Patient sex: M
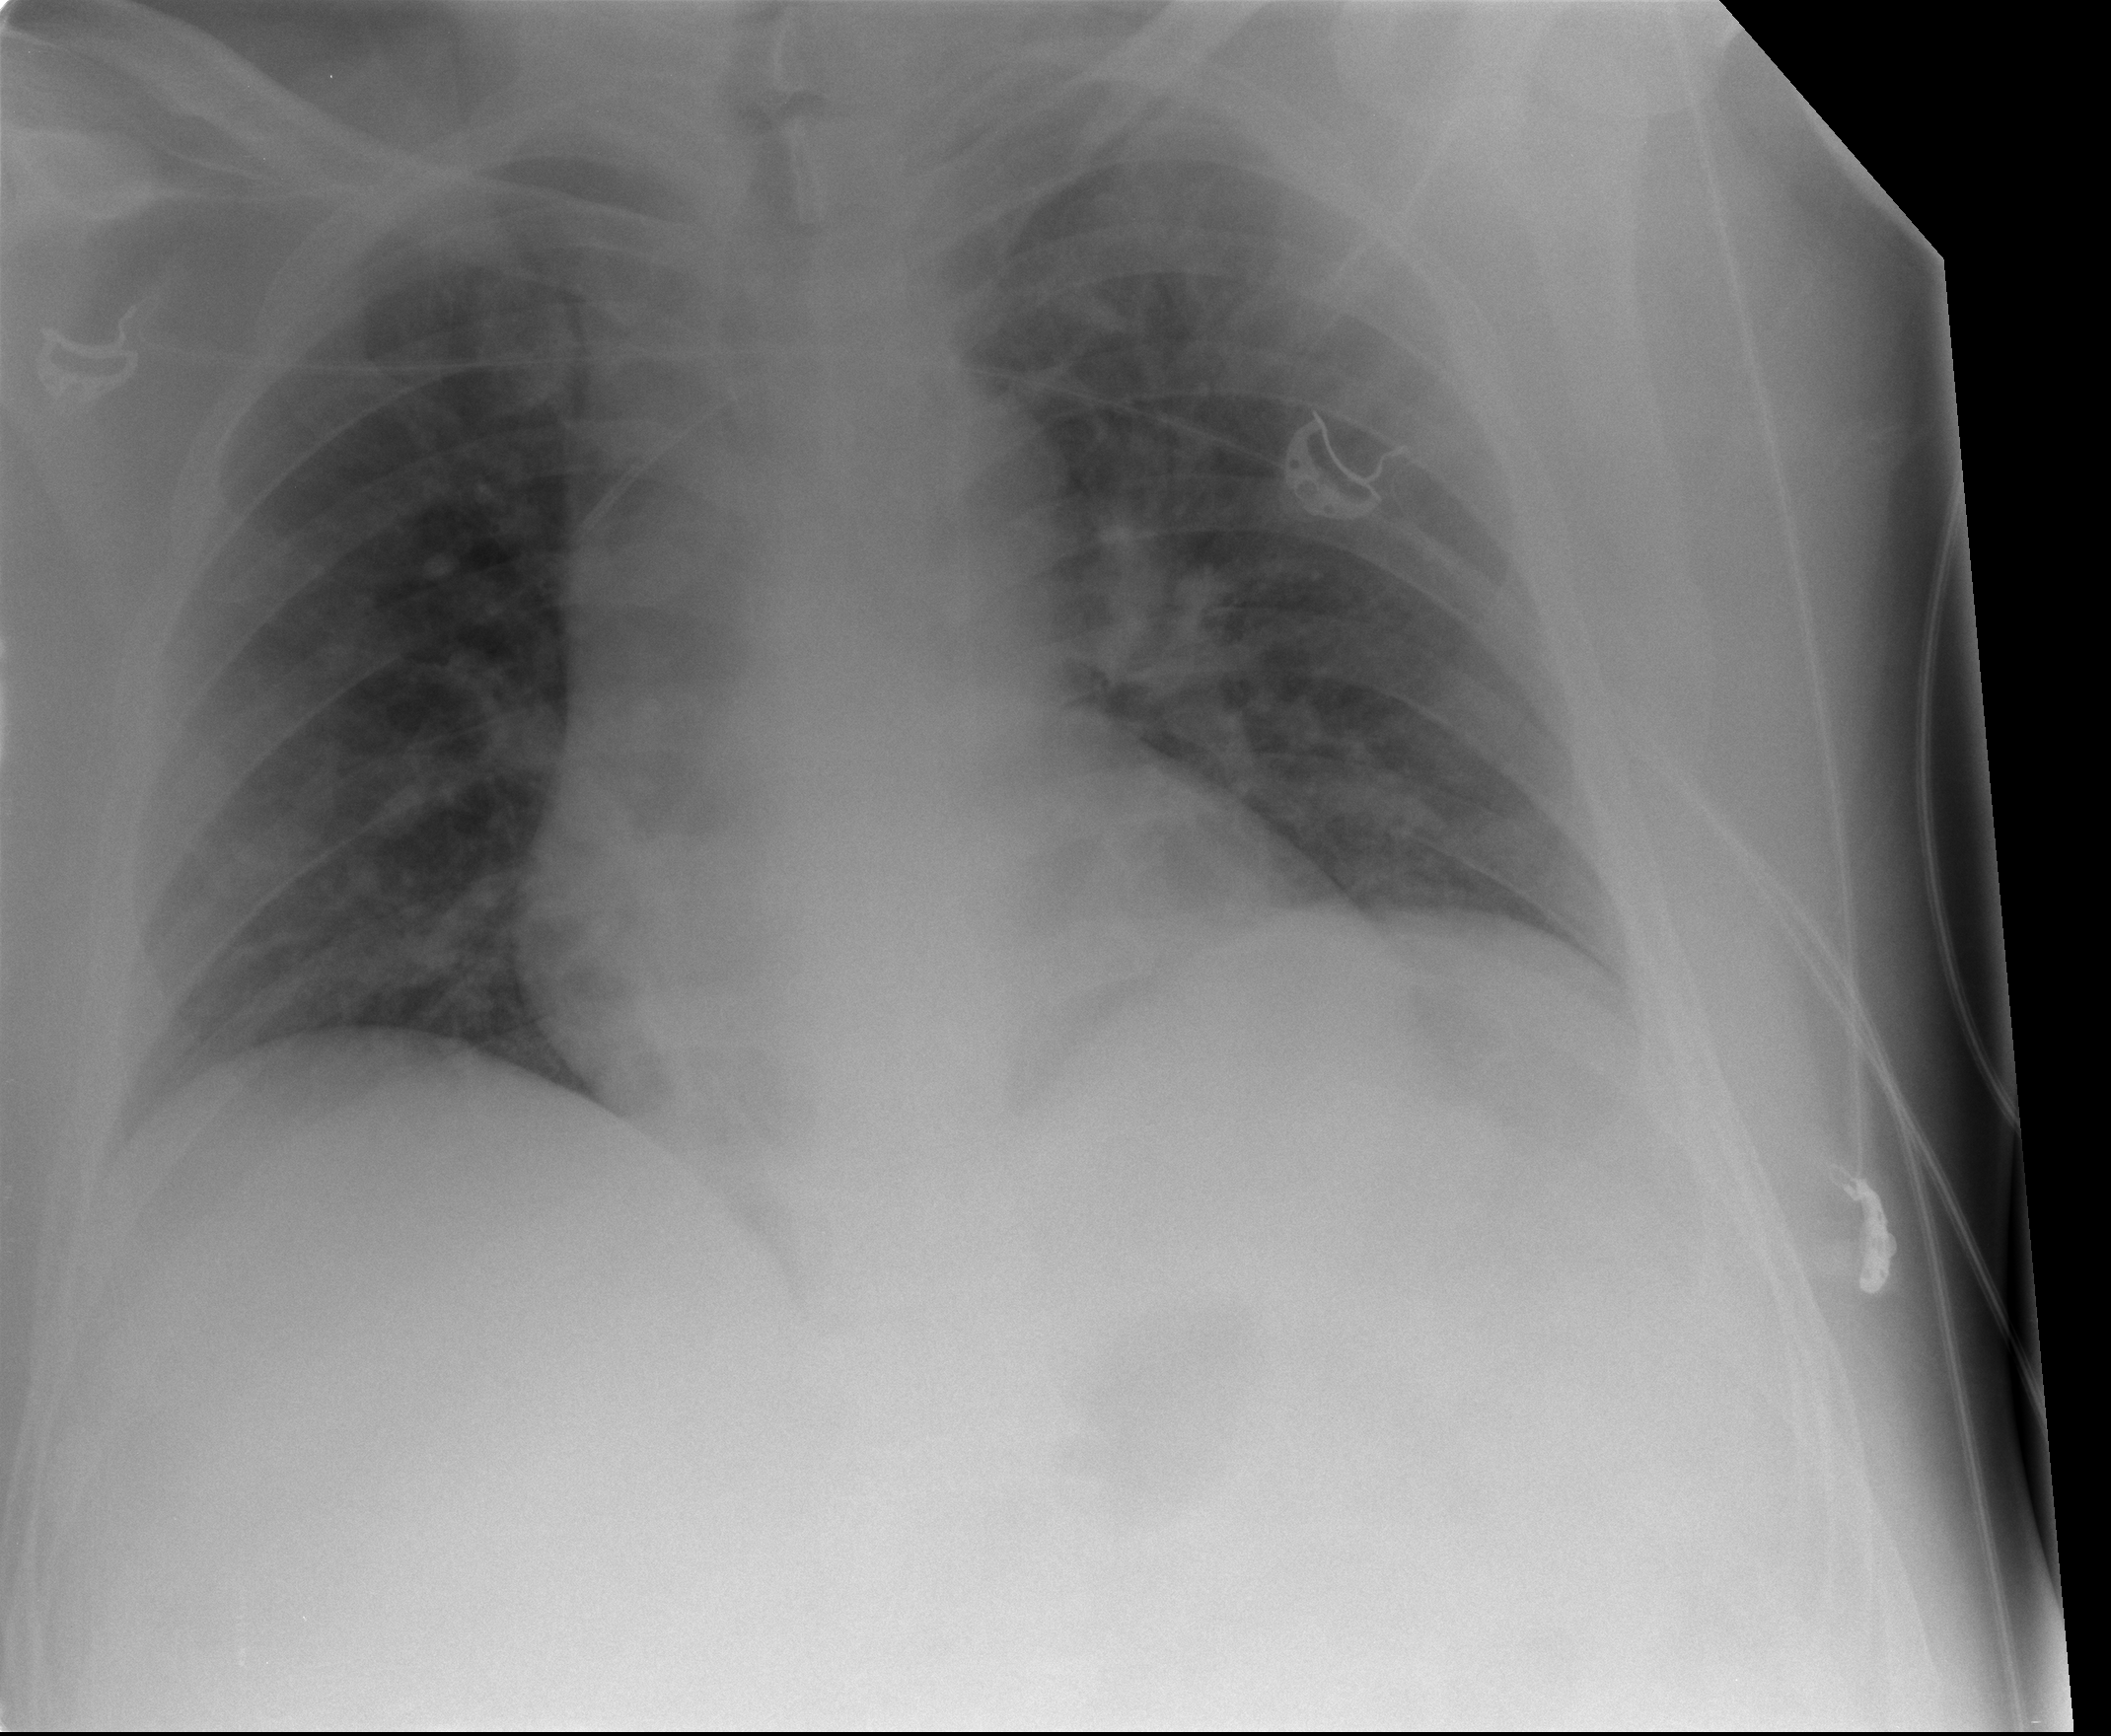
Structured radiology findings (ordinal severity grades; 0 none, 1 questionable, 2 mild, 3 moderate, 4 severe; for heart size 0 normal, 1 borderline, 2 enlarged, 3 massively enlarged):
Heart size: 0
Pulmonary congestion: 0
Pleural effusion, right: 0
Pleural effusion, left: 0
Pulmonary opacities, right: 2
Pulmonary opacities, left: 2
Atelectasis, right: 0
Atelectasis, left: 0